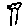
Label: tree